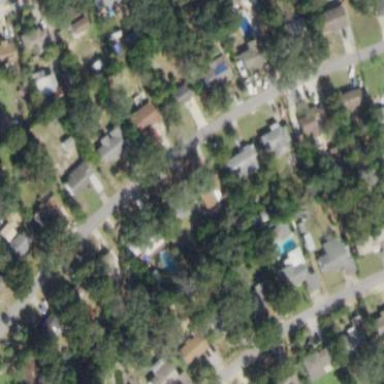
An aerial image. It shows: Residential area consisting of single-family homes.